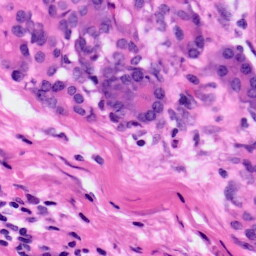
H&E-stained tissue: Pancreatic